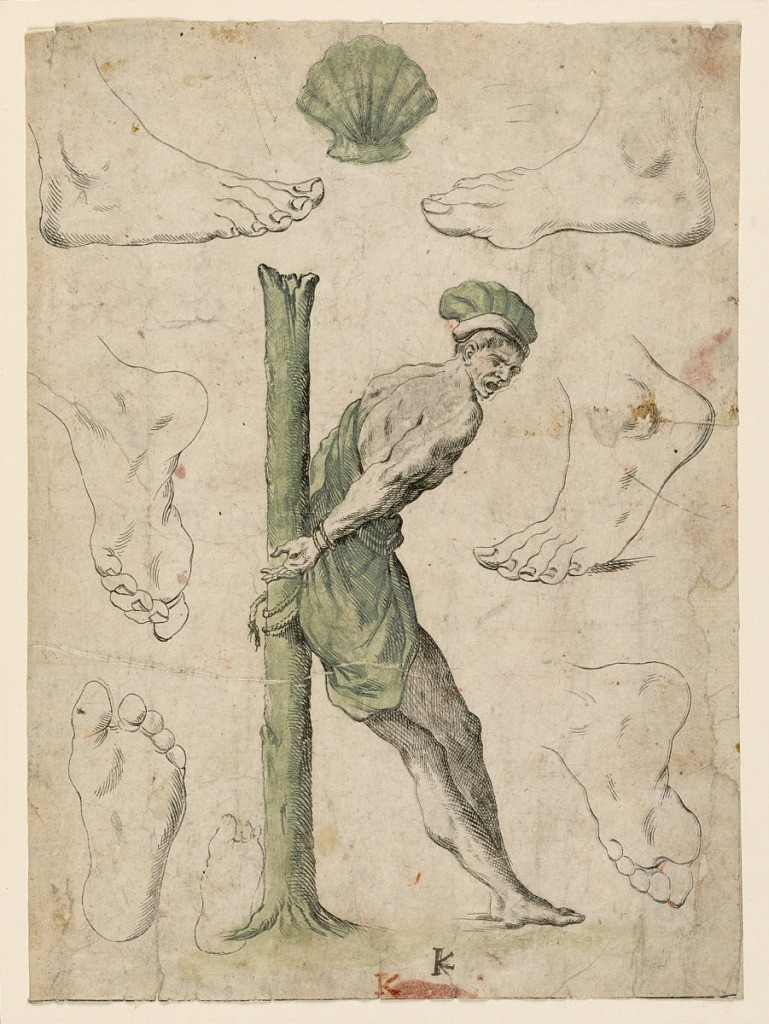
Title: Proofs of four plates of "Alfabeto in Sogno" [Dream Alphabet]: Letter K
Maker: Giuseppe Maria Mitelli, 1634 – 1718
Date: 1683
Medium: White laid paper with red brayon
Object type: Print
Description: Central image of a man fettered to a tree trunk forming the letter K with additional drawings of six feet and a shell.